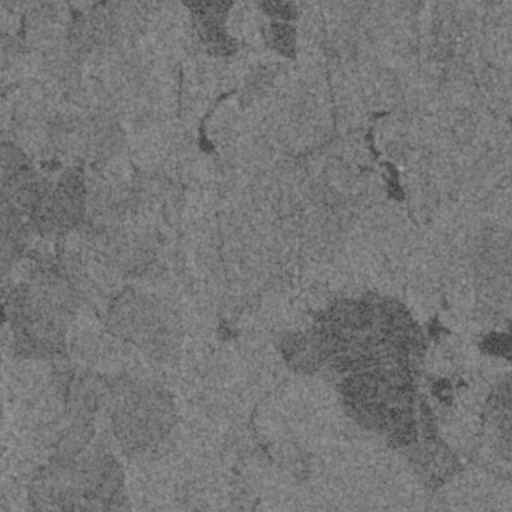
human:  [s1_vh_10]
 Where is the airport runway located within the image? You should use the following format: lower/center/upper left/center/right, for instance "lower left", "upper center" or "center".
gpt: The airport runway is located in the lower right of the image.
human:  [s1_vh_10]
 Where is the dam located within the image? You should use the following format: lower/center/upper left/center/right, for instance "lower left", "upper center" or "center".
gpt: The dam is located in the center right of the image.
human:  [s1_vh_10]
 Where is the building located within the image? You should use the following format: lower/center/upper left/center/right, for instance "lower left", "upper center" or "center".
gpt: The building is located in the lower right of the image.
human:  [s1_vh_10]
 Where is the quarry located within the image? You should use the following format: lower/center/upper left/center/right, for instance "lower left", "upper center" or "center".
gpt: There is no quarry in the image.

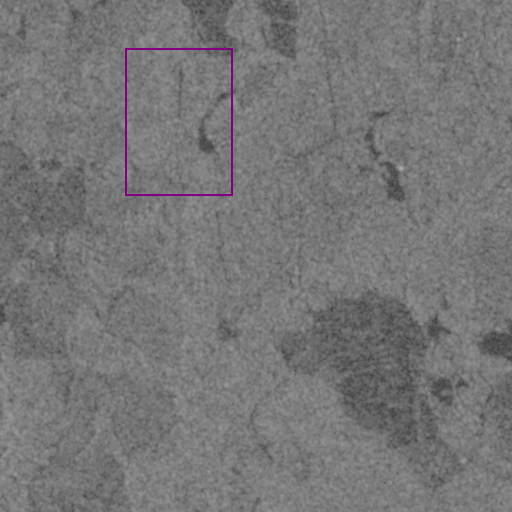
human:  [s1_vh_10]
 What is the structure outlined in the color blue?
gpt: There is no blue outline.
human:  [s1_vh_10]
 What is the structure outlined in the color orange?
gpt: There is no structure outlined in orange.